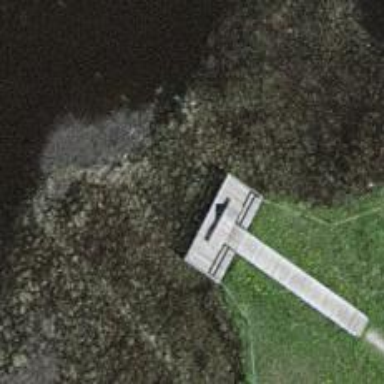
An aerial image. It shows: Path on bridge.